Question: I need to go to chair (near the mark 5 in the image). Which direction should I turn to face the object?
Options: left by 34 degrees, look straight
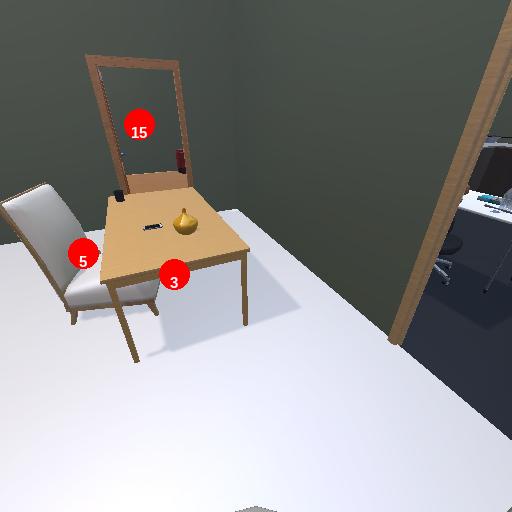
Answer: left by 34 degrees